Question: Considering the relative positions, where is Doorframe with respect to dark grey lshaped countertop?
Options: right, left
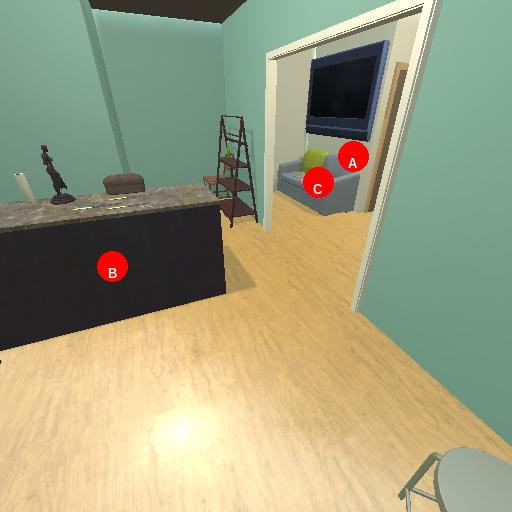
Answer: right